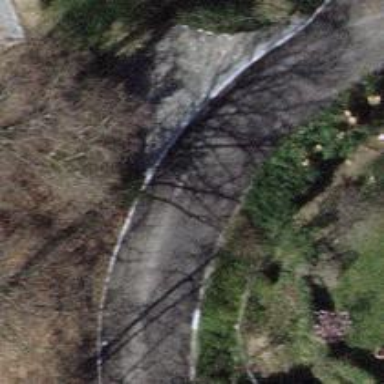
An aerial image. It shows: Asphalt road in residential area.